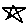
Label: star